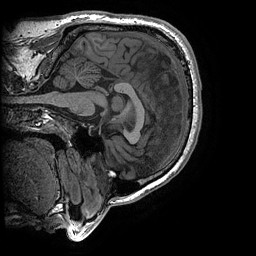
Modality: T1w
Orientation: sagittal
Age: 25
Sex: male
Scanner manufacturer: ge
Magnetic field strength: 3 T
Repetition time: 0.008184 s
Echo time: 0.003192 s